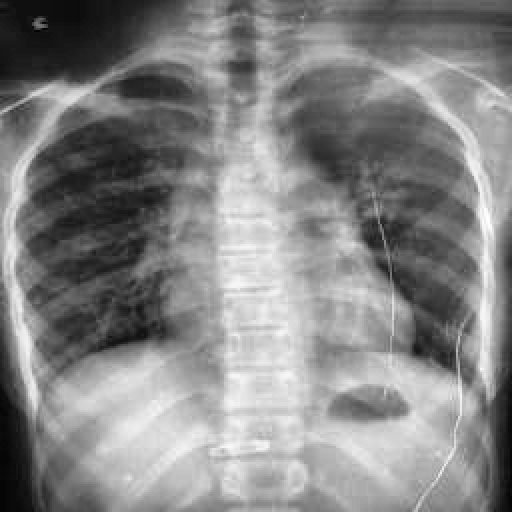
Finding: TUBERCULOSIS